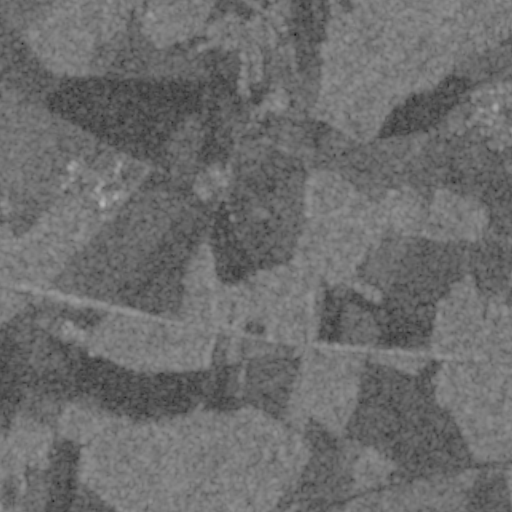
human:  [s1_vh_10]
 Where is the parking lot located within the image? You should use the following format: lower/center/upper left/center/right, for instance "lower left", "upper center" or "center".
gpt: The parking lot is located in the upper left of the image.
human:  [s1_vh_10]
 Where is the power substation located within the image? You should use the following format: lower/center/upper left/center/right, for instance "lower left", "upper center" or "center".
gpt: The power substation is located in the center left of the image.
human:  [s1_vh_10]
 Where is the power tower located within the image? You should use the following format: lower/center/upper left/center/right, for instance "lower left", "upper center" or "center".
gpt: The power tower is located in the lower left of the image.
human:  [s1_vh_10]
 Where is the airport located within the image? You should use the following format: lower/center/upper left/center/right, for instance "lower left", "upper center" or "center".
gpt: There is no airport in the image.

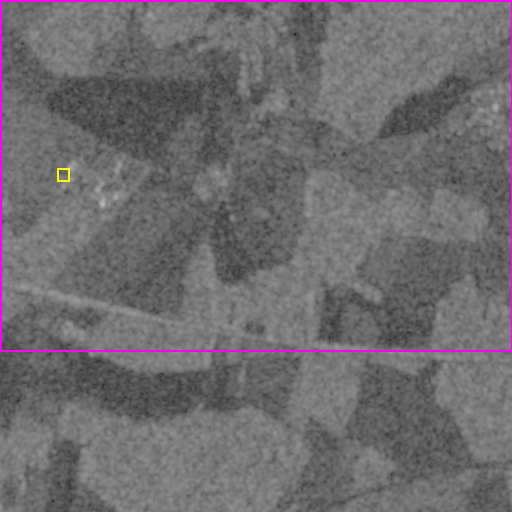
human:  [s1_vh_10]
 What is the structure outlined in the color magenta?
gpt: The structure outlined in magenta is a crop field.
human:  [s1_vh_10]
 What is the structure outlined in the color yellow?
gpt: The structure outlined in yellow is a parking lot.
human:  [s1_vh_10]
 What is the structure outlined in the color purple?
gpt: There is no purple outline.